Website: apple
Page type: account-selection
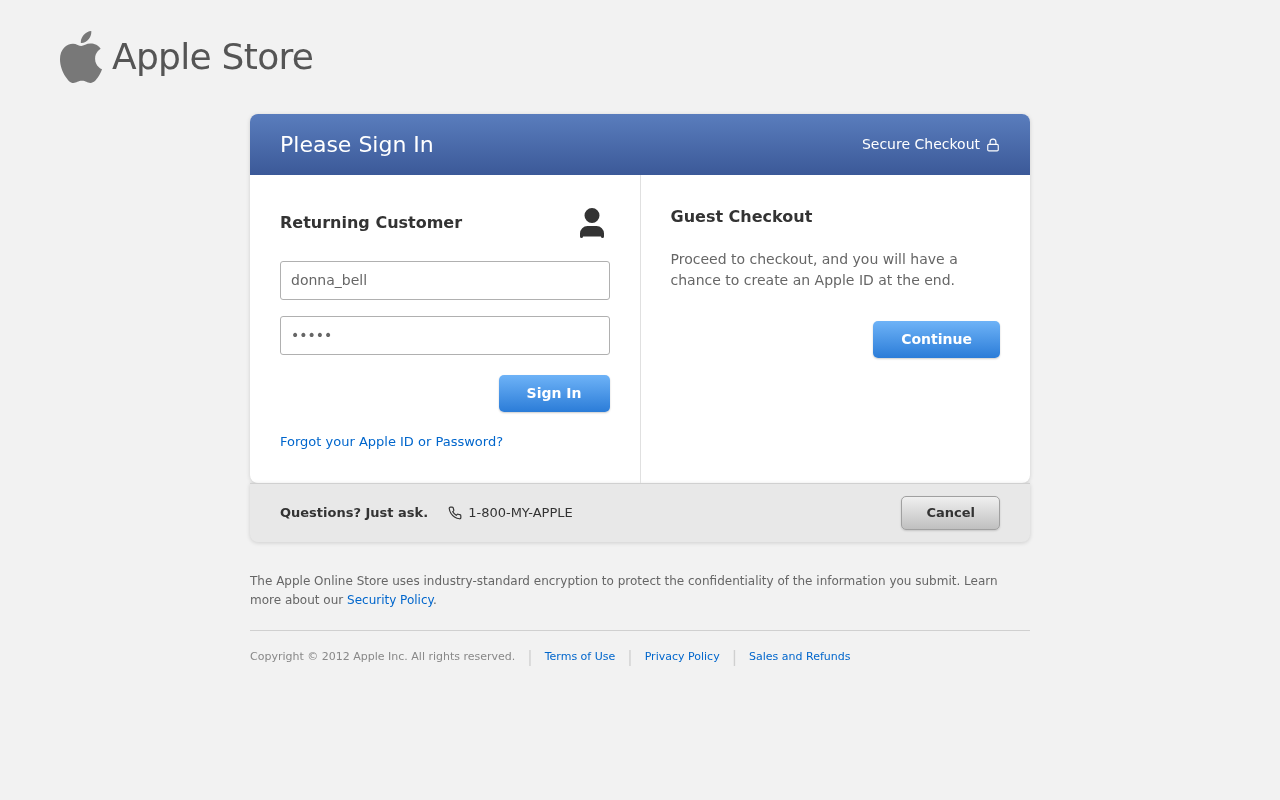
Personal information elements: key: PII_LOGIN_USERNAME
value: donna_bell